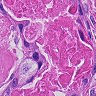
Metastatic tissue present: yes